Question: I would like to take pandas dataframe, group it by one column, sort it by another column and take first element from third column and populate original dataframe.
Here is my original df. I would to group by col_1, sort by col_2 (ascending) and take first element from col_3 and populate col_4 with results.
'''
df_in = pd.DataFrame({'col_1':['A', 'A', 'A', 'B', 'B', 'B'], 'col_2': [5,9,2, 3,7,1],
'col_3': ['c','d','k','n','l','f']})
'''
[
Here is how output df should look like:
'''
df_out = pd.DataFrame({'col_1':['A', 'A', 'A', 'B', 'B', 'B'], 'col_2': [5,9,2, 3,7,1],
'col_3': ['c','d','k','n','l','f'], 'col_4': ['k','k','k','f','f','f'], })
'''
<URL>
I can accomplish grouping and sorting with group and transform, but how to extract first element is not clear.
Sorry SO does not display images correctly ;-(
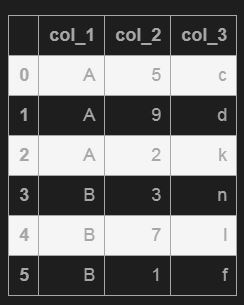
Answer: '''
df['col_4']=df.sort_values(['col_1','col_2']).groupby('col_1')['col_3'].transform(lambda x: x.iloc[0])
'''
Output:
'''
col_1 col_2 col_3 col_4
0 A 5 c k
1 A 9 d k
2 A 2 k k
3 B 3 n f
4 B 7 l f
5 B 1 f f
'''